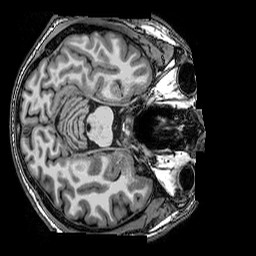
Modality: T1w
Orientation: axial
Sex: male